Interaction volume radius: 10 \u00c5
Interaction volume height: 15 \u00c5
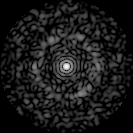
Disorder parameter: 0.8305